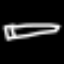
Label: pencil